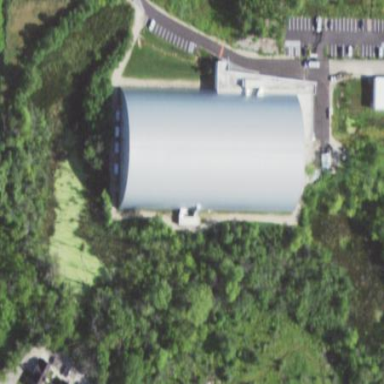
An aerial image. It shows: Sports center on leisure land.